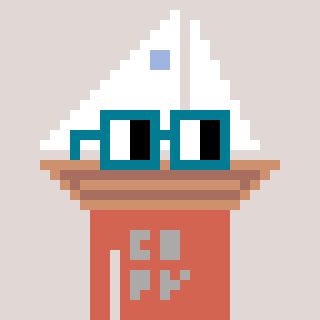
a pixel art character with square dark green glasses, a sailboat-shaped head and a peachy-colored body on a warm background